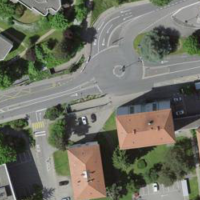
EUNIS habitat code: 54
Species observed at this site:
Fraxinus excelsior